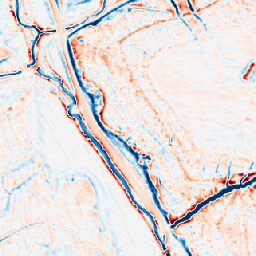
Category: multiscale
Decomposition family: dog_multiscale
Decomposition parameters: sigma_ratio: 1.4
n_scales: 5
base_sigma: 0.5
Upsampling method: area
Upsampling parameters: scale: 8
Upsampling scale: 8